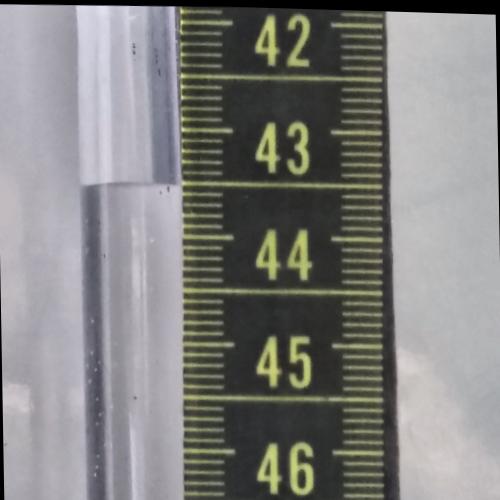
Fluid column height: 43.5 cm